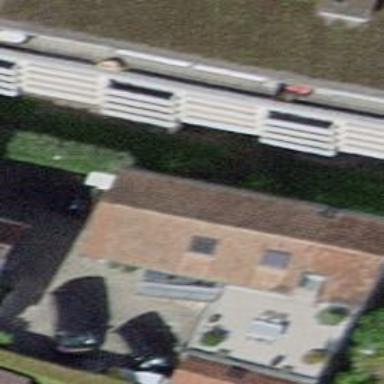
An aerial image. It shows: Simple and straightforward house.